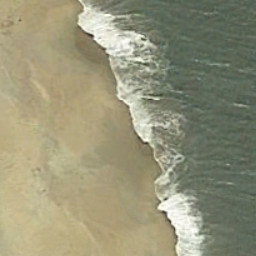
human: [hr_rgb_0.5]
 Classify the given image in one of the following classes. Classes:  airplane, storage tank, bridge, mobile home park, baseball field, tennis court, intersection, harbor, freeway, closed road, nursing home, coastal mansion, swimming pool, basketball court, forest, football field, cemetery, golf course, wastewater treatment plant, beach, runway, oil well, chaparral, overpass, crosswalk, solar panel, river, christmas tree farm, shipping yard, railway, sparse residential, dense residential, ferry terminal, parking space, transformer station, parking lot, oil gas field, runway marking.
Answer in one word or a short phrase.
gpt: beach